Interaction volume radius: 5 \u00c5
Interaction volume height: 10 \u00c5
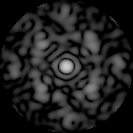
Disorder parameter: 0.553